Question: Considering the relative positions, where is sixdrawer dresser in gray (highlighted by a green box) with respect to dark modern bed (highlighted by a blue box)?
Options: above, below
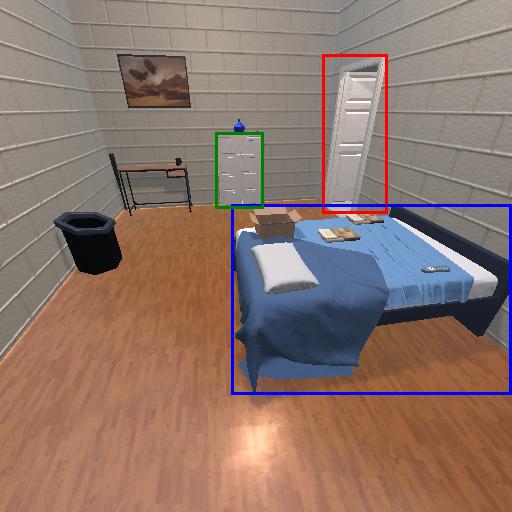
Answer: above